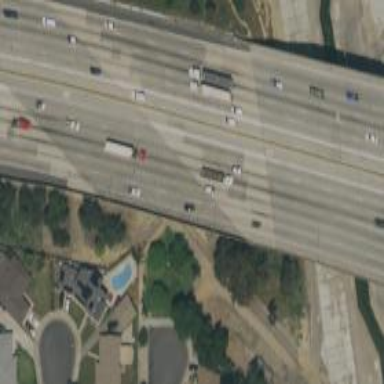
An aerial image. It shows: Motorway bridge.